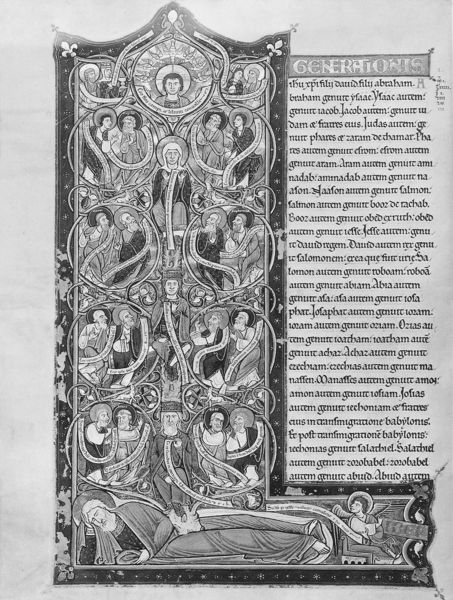
Titel: Bibel ( Capucins Bibel)
Standort: (F Champagne-Ardenne) (EU - F - Champagne-Ardenne)
Institution: Paris, Bibliothèque Nationale
Schlagwörter: baum, männer, zeichnung, engel, ranken, schrift, schlafend, figuren, symmetrie, buch, traum, schwarz-weiß, text, buchdruck, buchseite, christlich, generationen, heilige, lilien, heilig, zeichnungen, paare, latein, spruchband, buchmalerei, jesse, stammbaum, schriftbänder, l, generationis